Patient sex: F
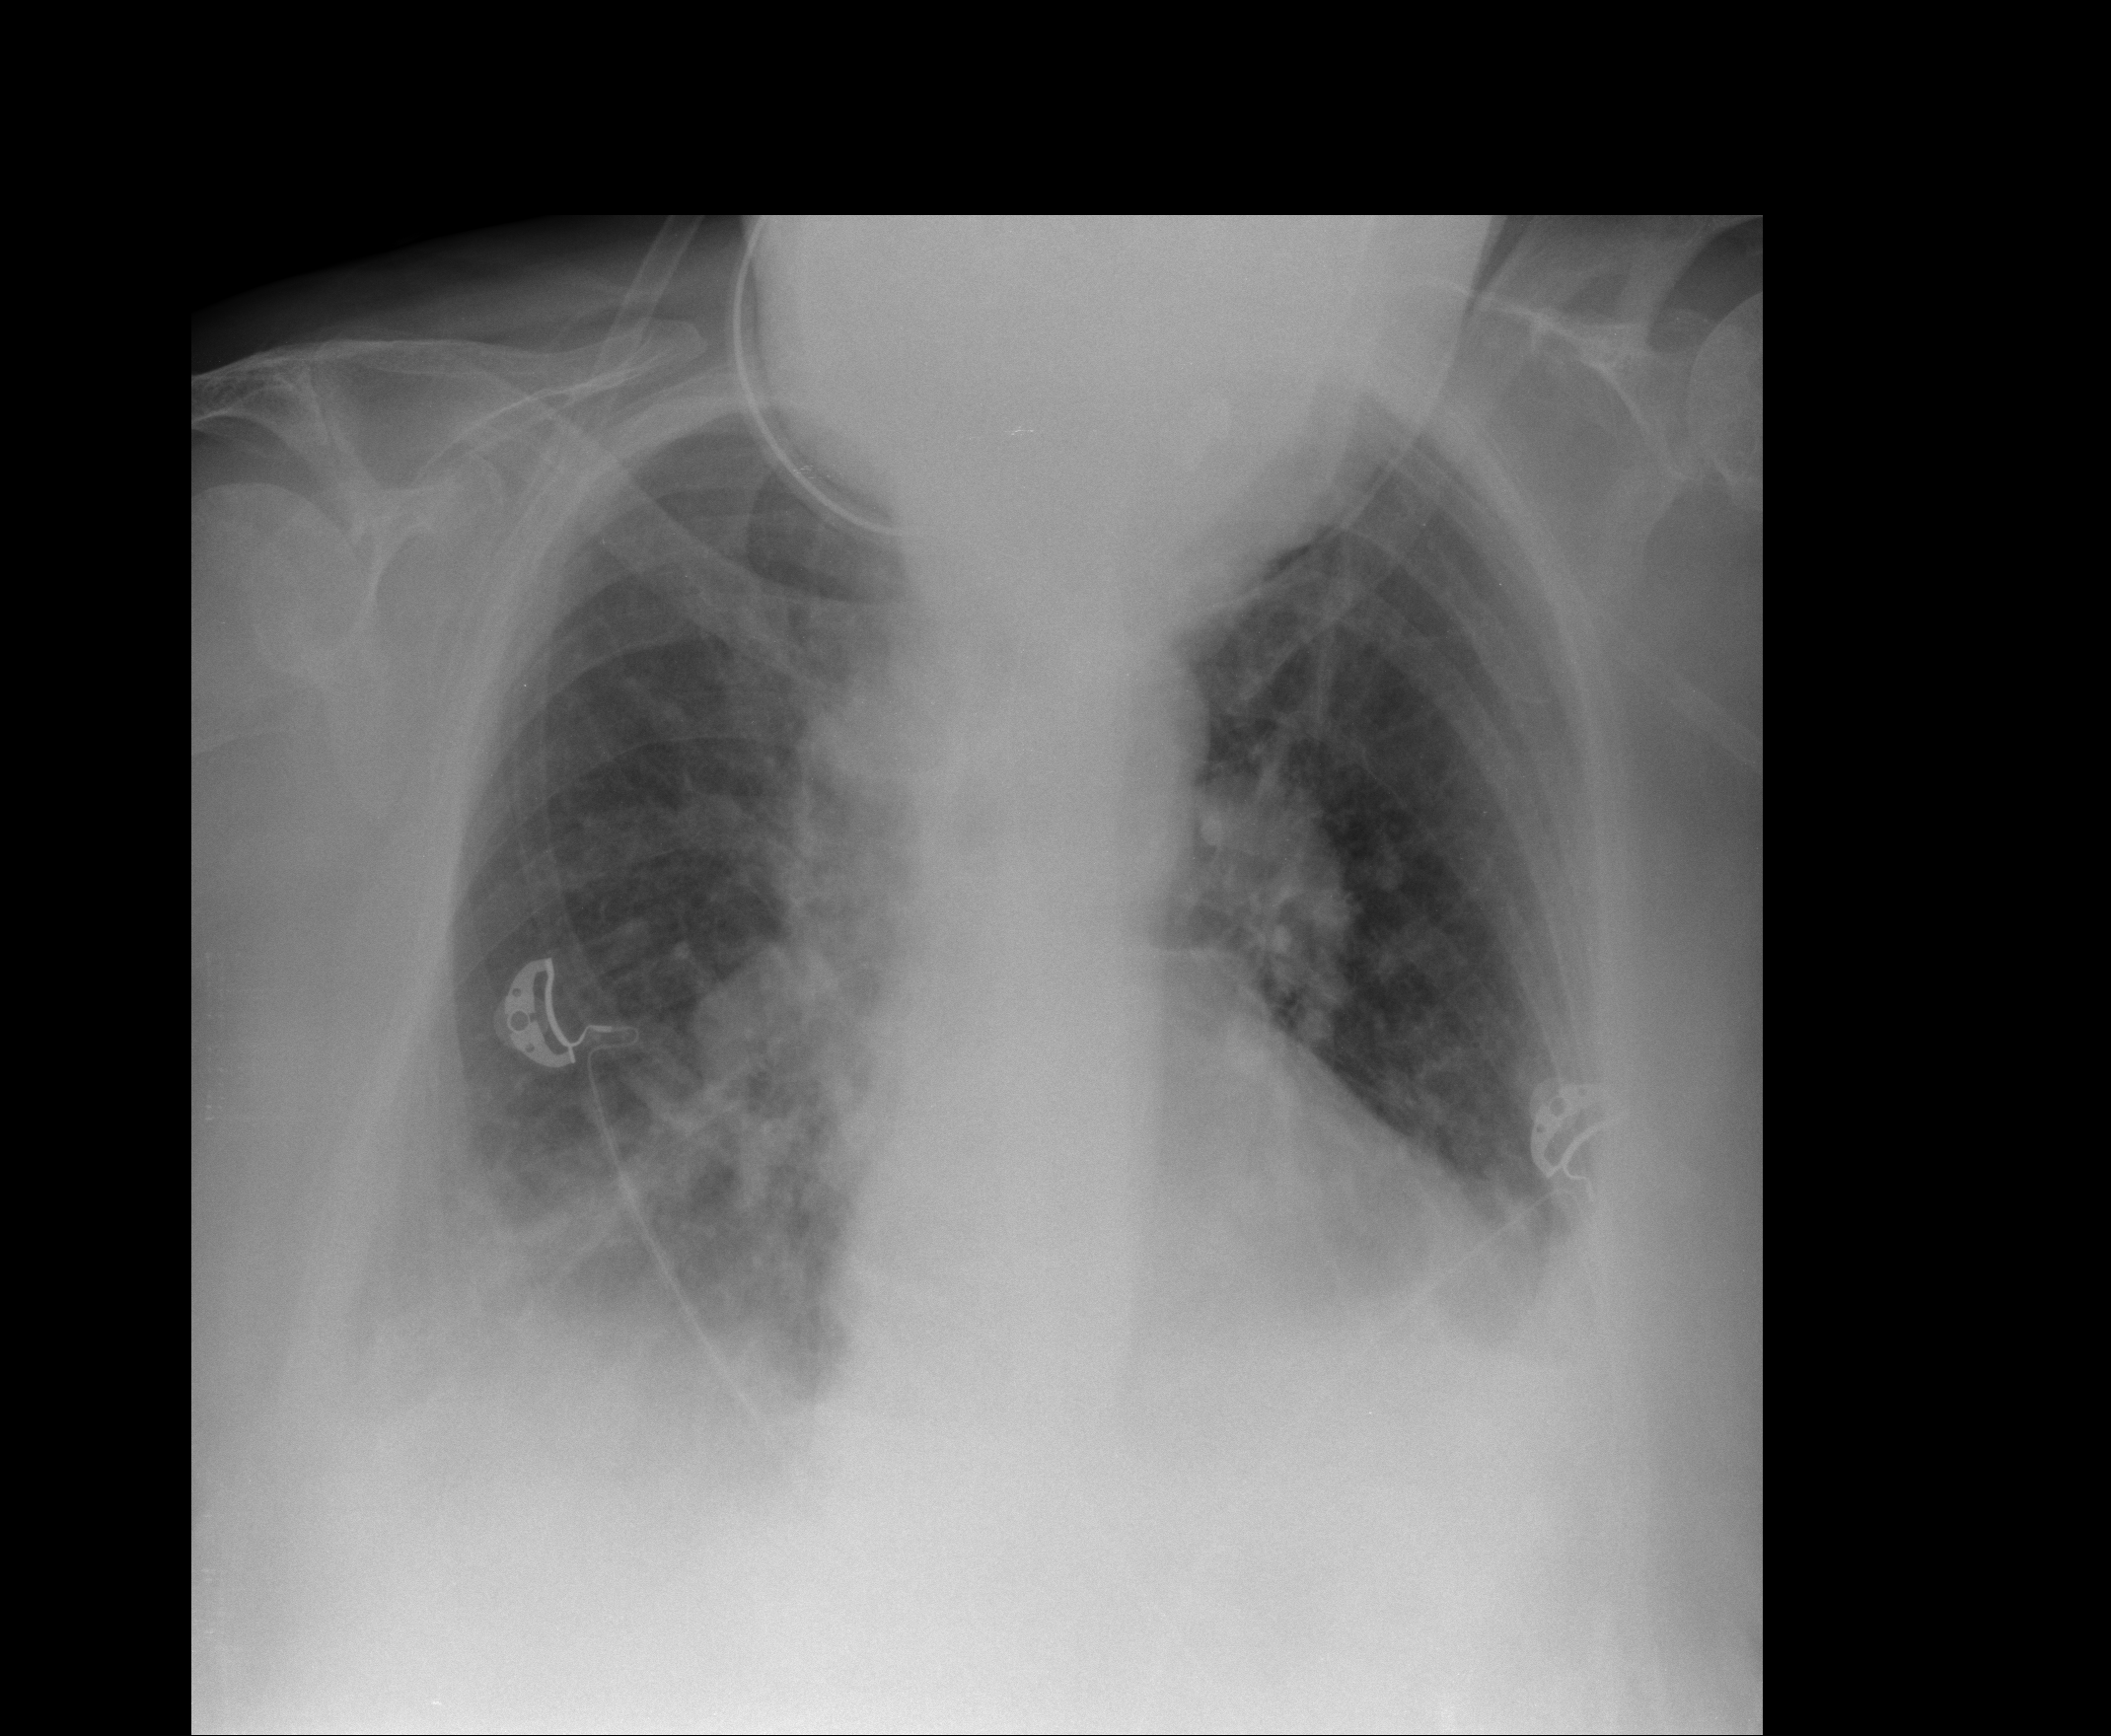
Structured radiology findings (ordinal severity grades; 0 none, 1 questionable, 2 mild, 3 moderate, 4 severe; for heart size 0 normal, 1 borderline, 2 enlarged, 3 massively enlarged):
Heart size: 2
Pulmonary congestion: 2
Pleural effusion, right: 2
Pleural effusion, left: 2
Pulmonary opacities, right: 2
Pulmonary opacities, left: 2
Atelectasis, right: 2
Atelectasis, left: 3